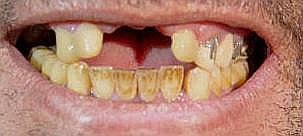
Condition: hypodontia